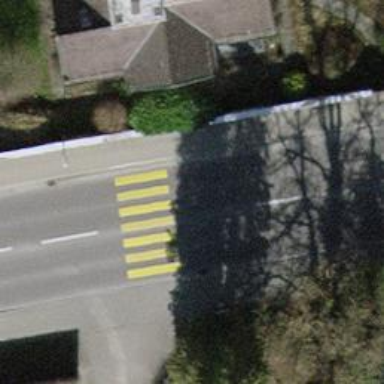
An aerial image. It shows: Marked road crossing.